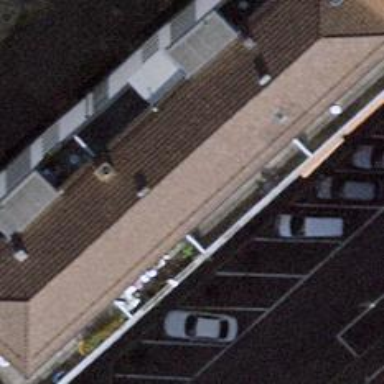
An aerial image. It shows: Café.